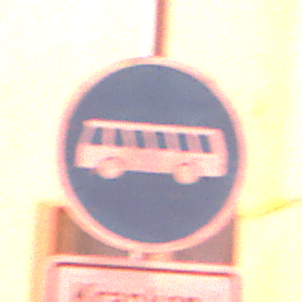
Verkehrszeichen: Busssonderstreifen
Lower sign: BesondereFahrzeugeUndTransportgueter4
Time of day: Night
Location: Outdoor (Urban)
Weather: Overcast
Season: Winter
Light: Artificial